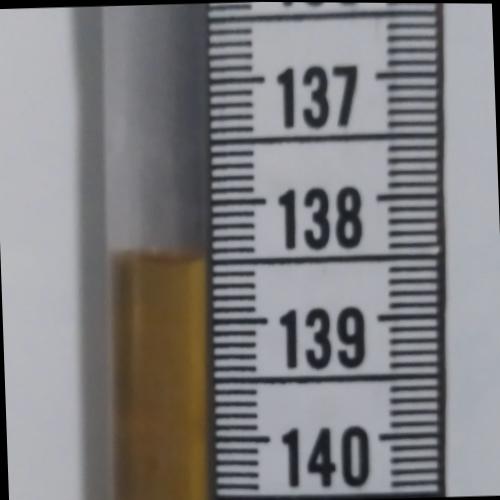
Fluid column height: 138.5 cm